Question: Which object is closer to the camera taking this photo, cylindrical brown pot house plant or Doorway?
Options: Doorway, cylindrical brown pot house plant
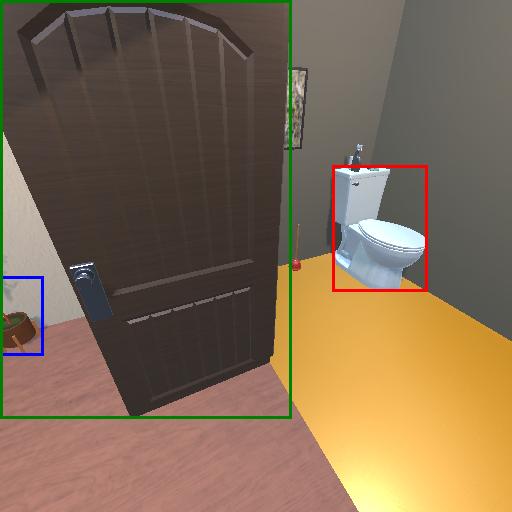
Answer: Doorway